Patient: sex M, age 29
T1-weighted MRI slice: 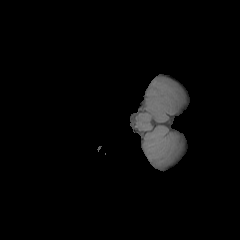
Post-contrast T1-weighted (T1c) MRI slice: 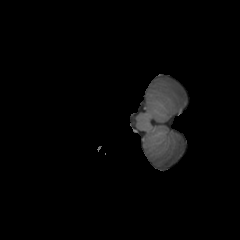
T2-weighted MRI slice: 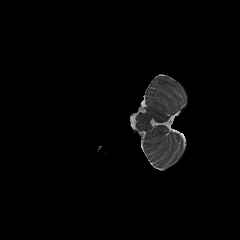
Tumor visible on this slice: no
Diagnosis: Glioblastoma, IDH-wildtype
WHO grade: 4